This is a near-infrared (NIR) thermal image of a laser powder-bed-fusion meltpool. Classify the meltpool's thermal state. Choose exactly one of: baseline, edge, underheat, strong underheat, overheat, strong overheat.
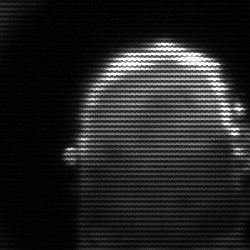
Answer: baseline